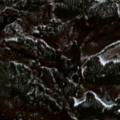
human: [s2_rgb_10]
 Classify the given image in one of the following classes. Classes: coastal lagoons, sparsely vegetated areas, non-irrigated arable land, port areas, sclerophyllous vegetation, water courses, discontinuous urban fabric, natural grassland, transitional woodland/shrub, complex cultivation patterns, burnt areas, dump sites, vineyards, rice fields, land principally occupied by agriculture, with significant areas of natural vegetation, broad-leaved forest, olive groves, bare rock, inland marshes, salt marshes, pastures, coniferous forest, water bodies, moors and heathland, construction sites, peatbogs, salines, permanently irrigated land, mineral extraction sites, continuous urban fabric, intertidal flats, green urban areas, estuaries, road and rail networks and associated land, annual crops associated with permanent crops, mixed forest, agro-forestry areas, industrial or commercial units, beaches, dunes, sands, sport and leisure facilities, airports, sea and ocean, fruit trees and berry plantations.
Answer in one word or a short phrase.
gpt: coniferous forest, mixed forest, transitional woodland/shrub, peatbogs